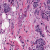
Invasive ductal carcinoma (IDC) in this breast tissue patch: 0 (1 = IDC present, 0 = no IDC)